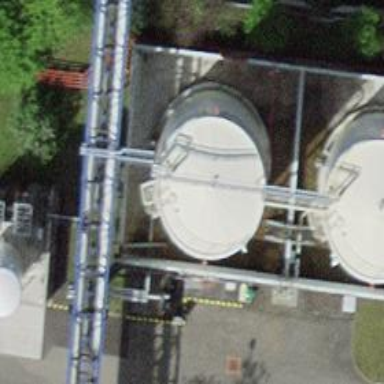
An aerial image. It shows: Building with storage tank.